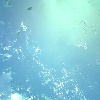
Label: water